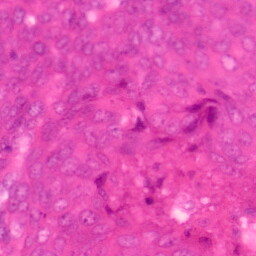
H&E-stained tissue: Colon